Question: I'm in the process of getting comfortable passing unnamed functions as arguments and I am using this to practice with, based off of the examples in <URL>
So we have an array of 'Int's:
'''
var numbers: Int[] = [1, 2, 3, 4, 5, 6, 7]
'''
And I apply a transform like so: (7)
'''
func transformNumber(number: Int) -> Int {
let result = number * 3
return result
}
numbers = numbers.map(transformNumber)
'''
Which is equal to: (7)
'''
numbers = numbers.map({(number: Int) -> Int in
let result = number * 3
return result;
})
'''
Which is equal to: (8)
'''
numbers = numbers.map({number in number * 3})
'''
Which is equal to: (8)
'''
numbers = numbers.map({$0 * 3})
'''
Which is equal to: (8)
'''
numbers = numbers.map() {$0 * 3}
'''
As you can see in the following graphic, the iteration count in the playground sidebar shows that in the furthest abstraction of a function declaration, it has an 8 count.

### Question
Why is it showing as 8 iterations for the last two examples?
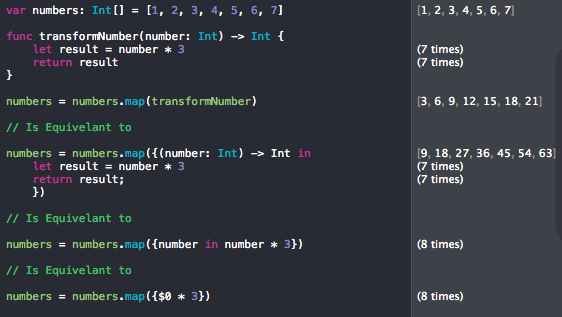
Answer: It's not showing 8 iterations, really. It's showing that 8 things executed on that line. There were 7 executions as part of the 'map' function, and an 8th to do the assignment back into the 'numbers' variable.
It looks like this could probably provide more helpful diagnostics. I would highly encourage you to provide feedback via <URL>.